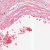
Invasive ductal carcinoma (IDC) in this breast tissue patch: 0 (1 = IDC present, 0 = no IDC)